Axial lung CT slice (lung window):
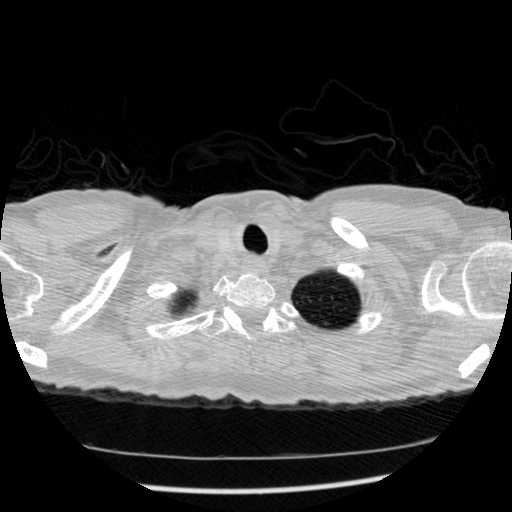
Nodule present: no